四年级 · 度量几何学
10 个一千万是 $(\quad)$, 一万是 100 个 $(\quad)$ 。
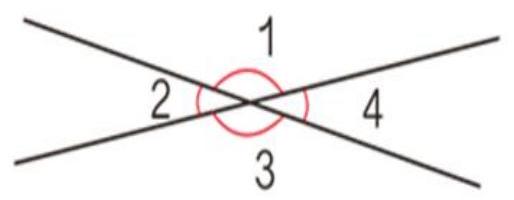
答案: 一亿 一百

【分析】根据整数数位表计数单位, 相邻两个计数单位的进率是 10 , 据此解答。

【详解】 10 个一千万是一亿, 一万是 100 个一百。

【点睛】本题考查的是整数数位表的计数单位的进率。
解析: 答案: 一亿 一百

【分析】根据整数数位表计数单位, 相邻两个计数单位的进率是 10 , 据此解答。

【详解】 10 个一千万是一亿, 一万是 100 个一百。

【点睛】本题考查的是整数数位表的计数单位的进率。